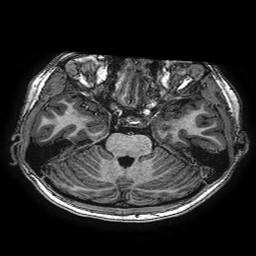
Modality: T1w
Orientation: coronal
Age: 15
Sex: female
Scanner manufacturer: ge
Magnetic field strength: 3 T
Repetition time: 0.00766 s
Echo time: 0.003476 s